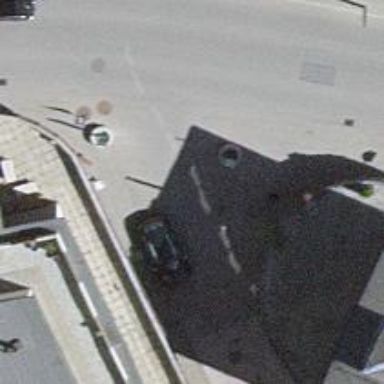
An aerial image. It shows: Bollard barrier.